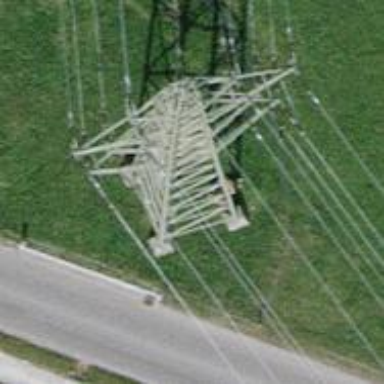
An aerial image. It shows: Power tower.